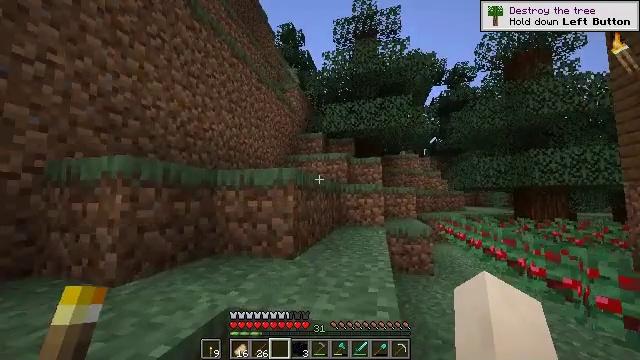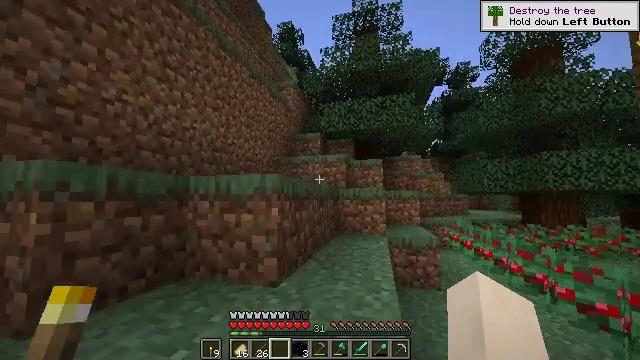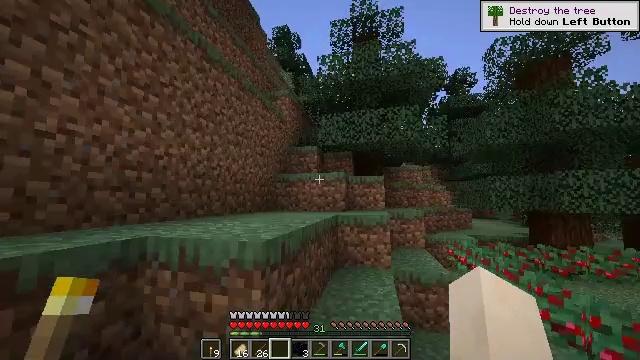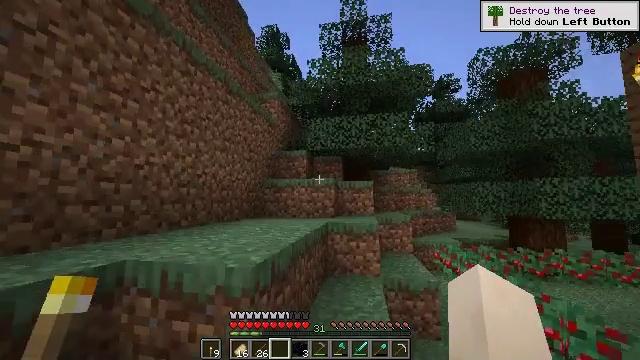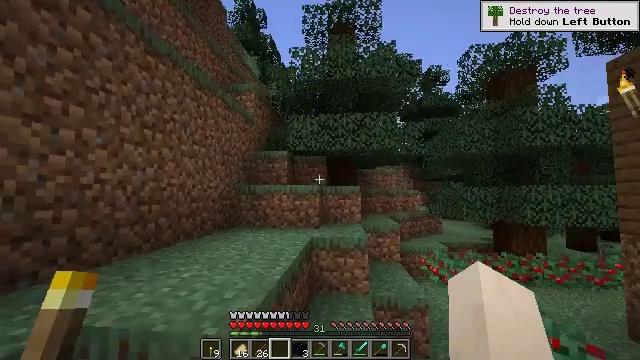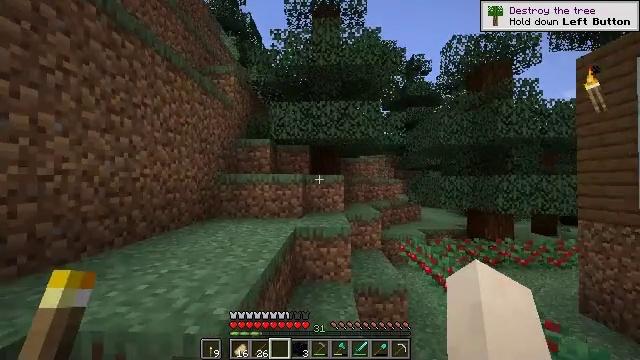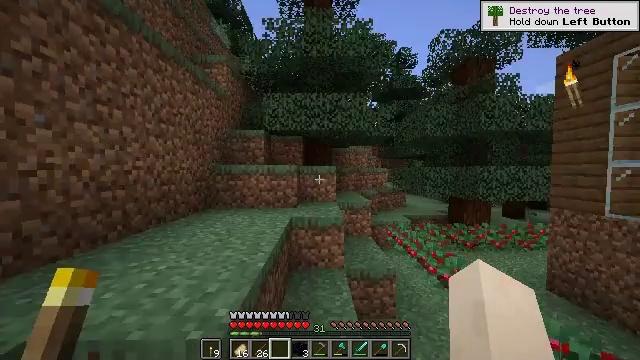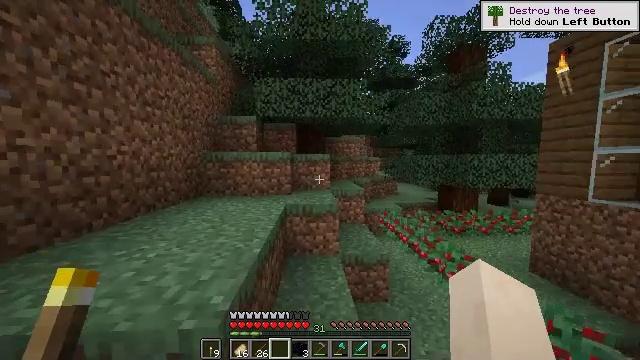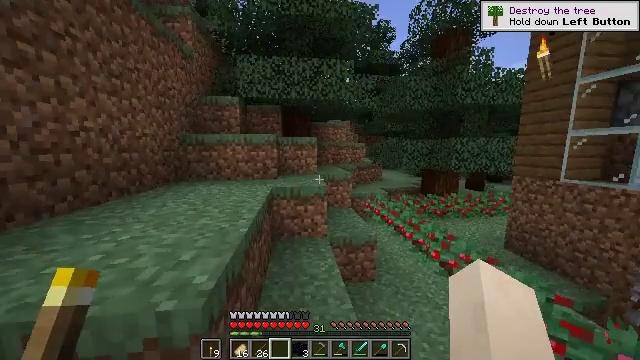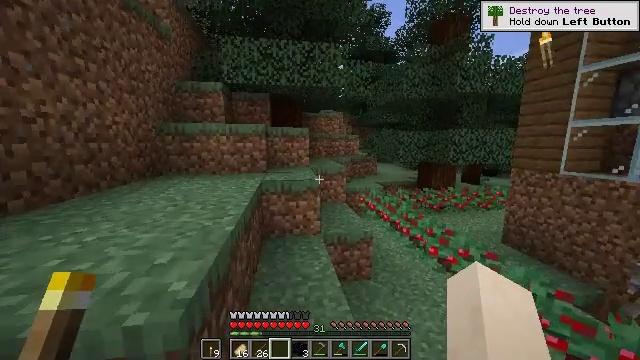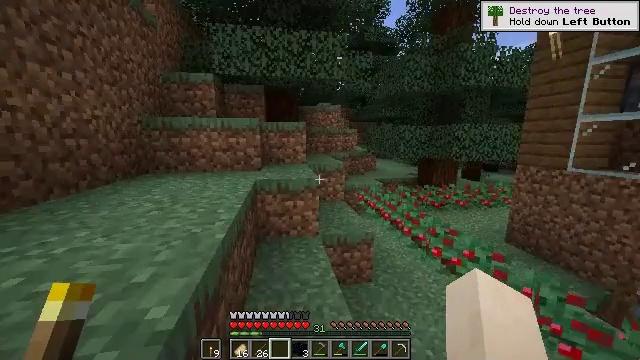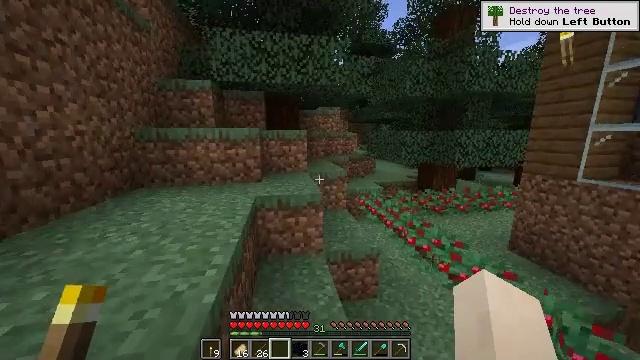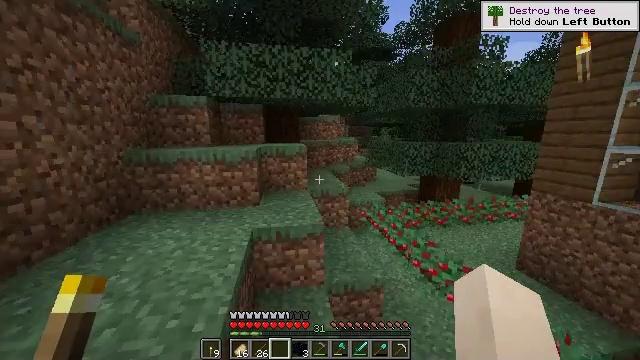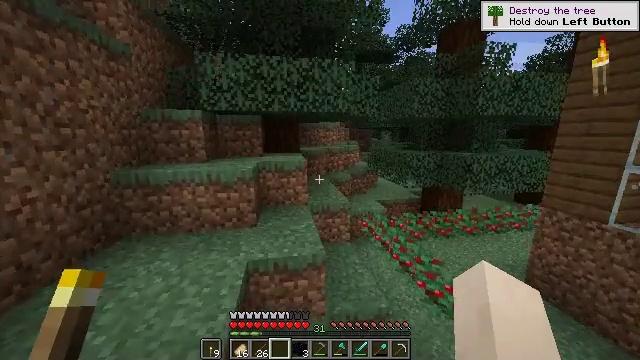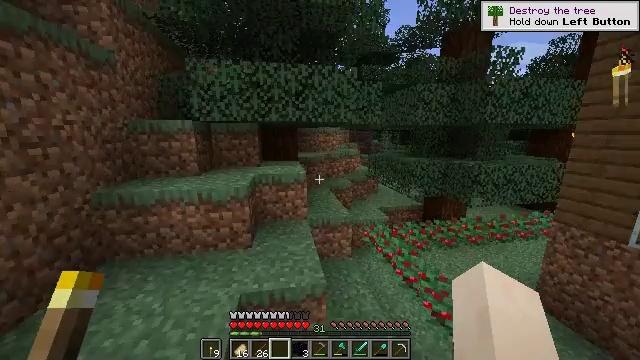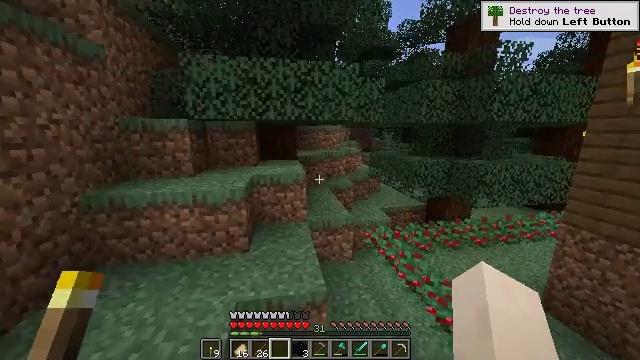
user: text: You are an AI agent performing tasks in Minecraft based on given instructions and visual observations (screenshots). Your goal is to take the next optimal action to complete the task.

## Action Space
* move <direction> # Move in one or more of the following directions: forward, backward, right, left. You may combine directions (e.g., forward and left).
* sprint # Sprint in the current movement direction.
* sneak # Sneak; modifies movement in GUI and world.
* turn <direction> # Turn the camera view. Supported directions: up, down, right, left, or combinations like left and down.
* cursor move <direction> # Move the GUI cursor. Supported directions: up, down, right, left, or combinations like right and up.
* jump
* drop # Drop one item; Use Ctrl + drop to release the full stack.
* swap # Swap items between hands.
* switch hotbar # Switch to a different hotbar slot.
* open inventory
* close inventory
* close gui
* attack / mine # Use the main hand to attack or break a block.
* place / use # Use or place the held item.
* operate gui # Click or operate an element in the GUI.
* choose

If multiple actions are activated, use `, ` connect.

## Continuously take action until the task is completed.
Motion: motion action
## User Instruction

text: Break the large fern to clear the space.
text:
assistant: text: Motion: move forward, sprint, jump
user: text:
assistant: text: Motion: move forward, sprint, jump
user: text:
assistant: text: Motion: move forward, sprint, turn right, jump
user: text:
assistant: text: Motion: move forward, sprint, turn right and down, jump
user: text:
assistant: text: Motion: move forward, sprint, turn right and down, jump
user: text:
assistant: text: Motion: move forward, turn right and down, jump
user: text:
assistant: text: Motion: move forward, turn right and down, jump
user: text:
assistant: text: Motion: move forward, turn right and down, jump
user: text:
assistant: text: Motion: move forward, turn right and down, jump
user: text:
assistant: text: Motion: move forward, jump
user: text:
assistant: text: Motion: move forward, sprint, jump
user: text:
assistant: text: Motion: move forward, sprint, jump
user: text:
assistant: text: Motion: move forward, sprint, jump
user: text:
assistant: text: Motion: move forward, sprint, jump
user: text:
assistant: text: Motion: move forward, sprint, jump
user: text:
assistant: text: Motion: move forward, sprint, jump
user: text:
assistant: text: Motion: move forward, jump
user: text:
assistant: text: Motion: move forward, jump
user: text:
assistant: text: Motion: move forward, jump
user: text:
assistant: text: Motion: move forward, jump
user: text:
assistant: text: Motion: move forward, jump
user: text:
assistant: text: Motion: move forward, turn right, jump
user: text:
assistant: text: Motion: move forward, sprint, jump
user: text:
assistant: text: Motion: move forward, sprint, jump
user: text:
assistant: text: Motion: move forward, sprint, jump
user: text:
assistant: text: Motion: move forward, sprint, jump
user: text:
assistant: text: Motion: move forward, sprint, jump
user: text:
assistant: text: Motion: move forward, jump
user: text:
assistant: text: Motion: move forward, jump
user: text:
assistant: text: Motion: move forward, jump